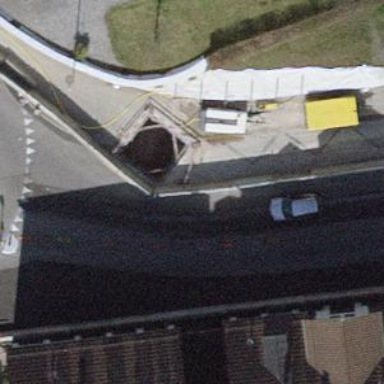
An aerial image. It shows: Bus stop with shelter for public transportation.